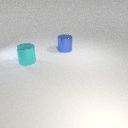
large blue metal cylinder behind large cyan metal cylinder